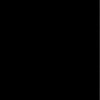
Label: dusty